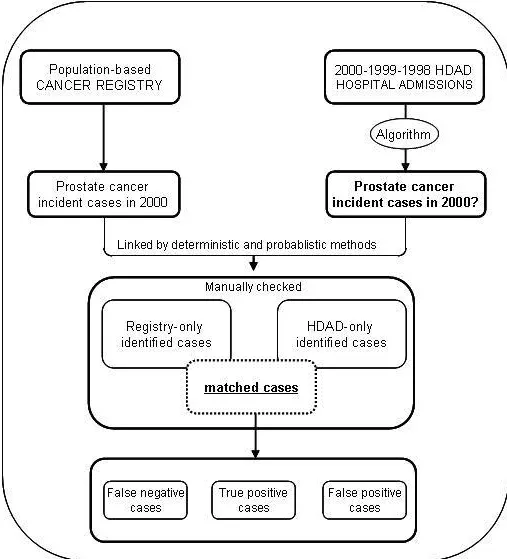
Flowchart representing the linking record process.
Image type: chart (chart)